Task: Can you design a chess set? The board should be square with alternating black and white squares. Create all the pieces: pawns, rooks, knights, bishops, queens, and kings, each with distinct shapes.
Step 343:
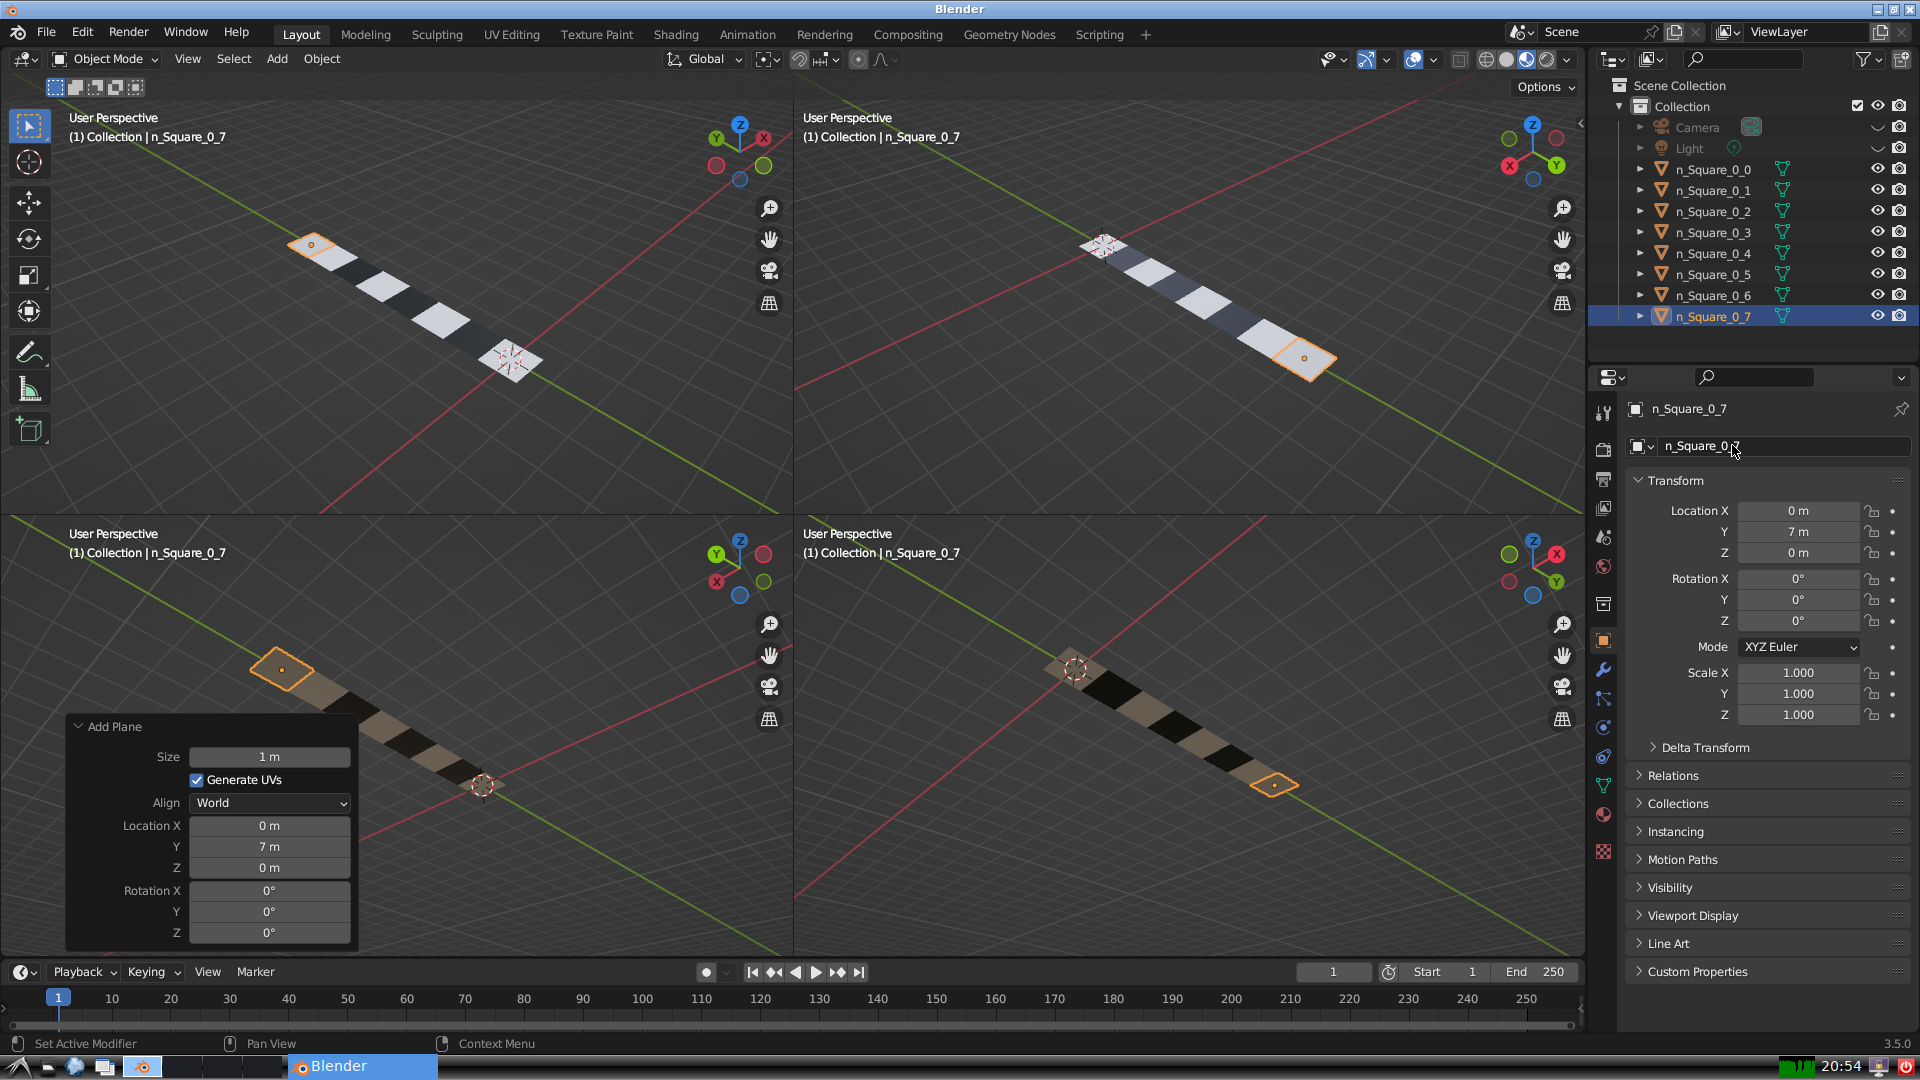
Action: {"mouse_move": [1603, 815]}